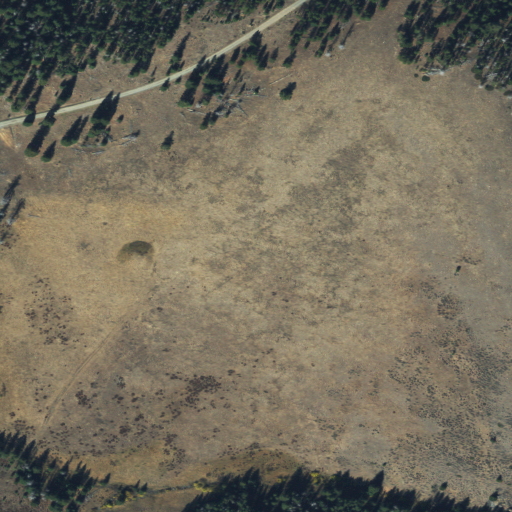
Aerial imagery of plain(s) in Montana named Olson Park containing shrub, grassland, and evergreen forest